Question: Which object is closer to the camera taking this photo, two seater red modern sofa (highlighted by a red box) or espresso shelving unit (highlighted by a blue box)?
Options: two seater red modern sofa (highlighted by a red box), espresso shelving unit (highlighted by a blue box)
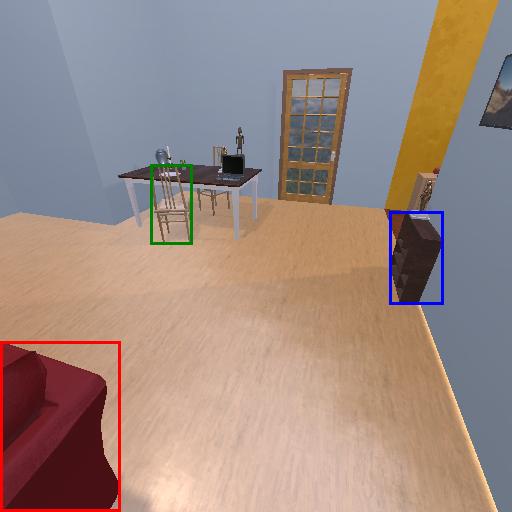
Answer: two seater red modern sofa (highlighted by a red box)